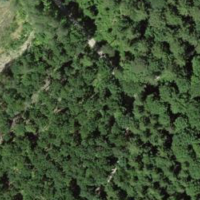
EUNIS habitat code: 44
Species observed at this site:
Lamium galeobdolon